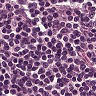
Metastatic tissue present: no